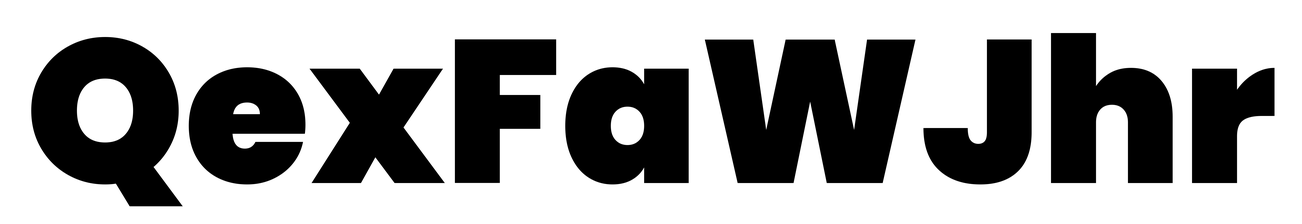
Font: Poppins-Black